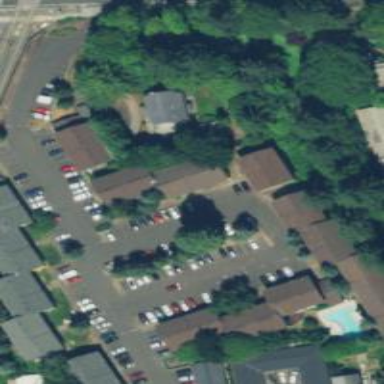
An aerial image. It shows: Residential area with apartments.